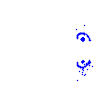
Particle: pion